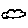
Label: cloud